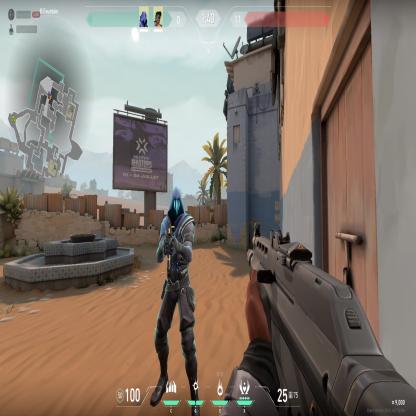
Label: teammate